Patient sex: M
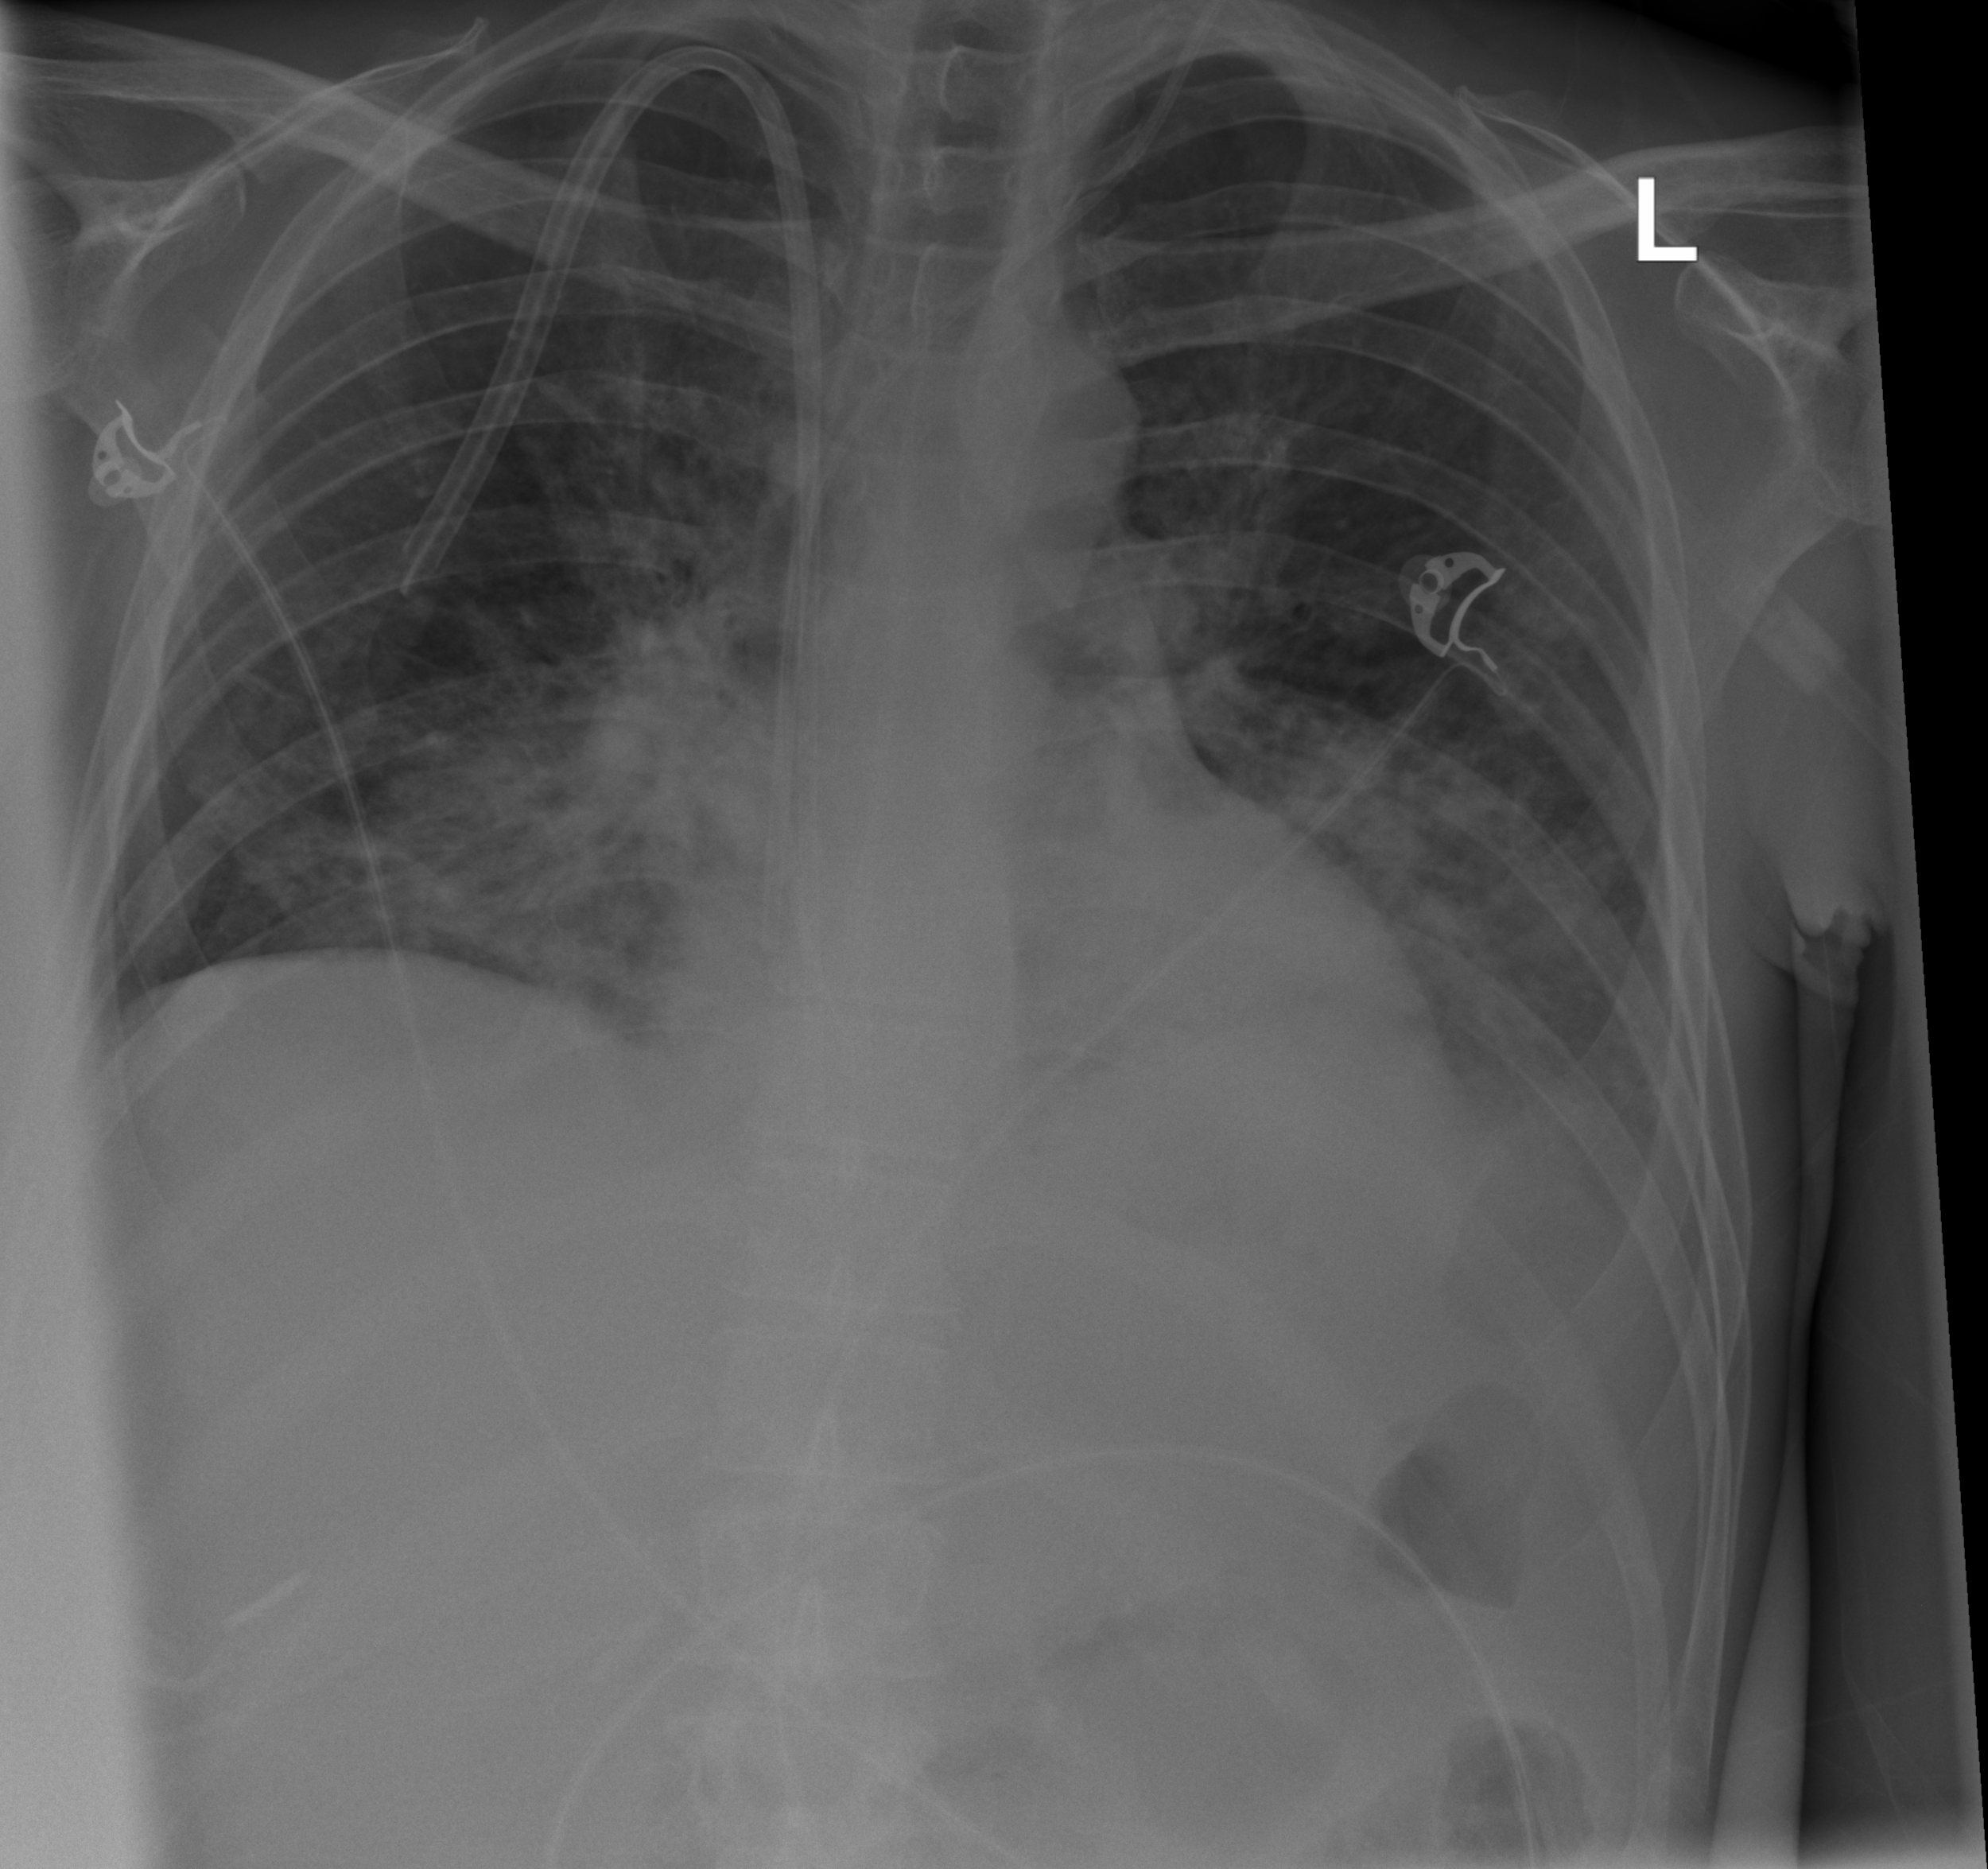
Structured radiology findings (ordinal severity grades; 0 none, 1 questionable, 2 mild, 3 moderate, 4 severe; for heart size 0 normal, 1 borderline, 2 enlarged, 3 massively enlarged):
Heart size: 0
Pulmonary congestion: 2
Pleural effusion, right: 0
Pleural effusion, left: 2
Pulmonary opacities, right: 2
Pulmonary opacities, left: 2
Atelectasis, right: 1
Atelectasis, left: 2